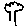
Label: tree